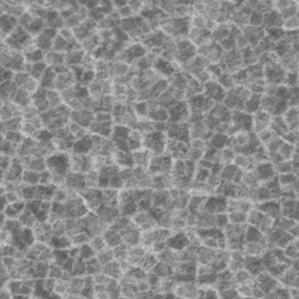
Label: frost